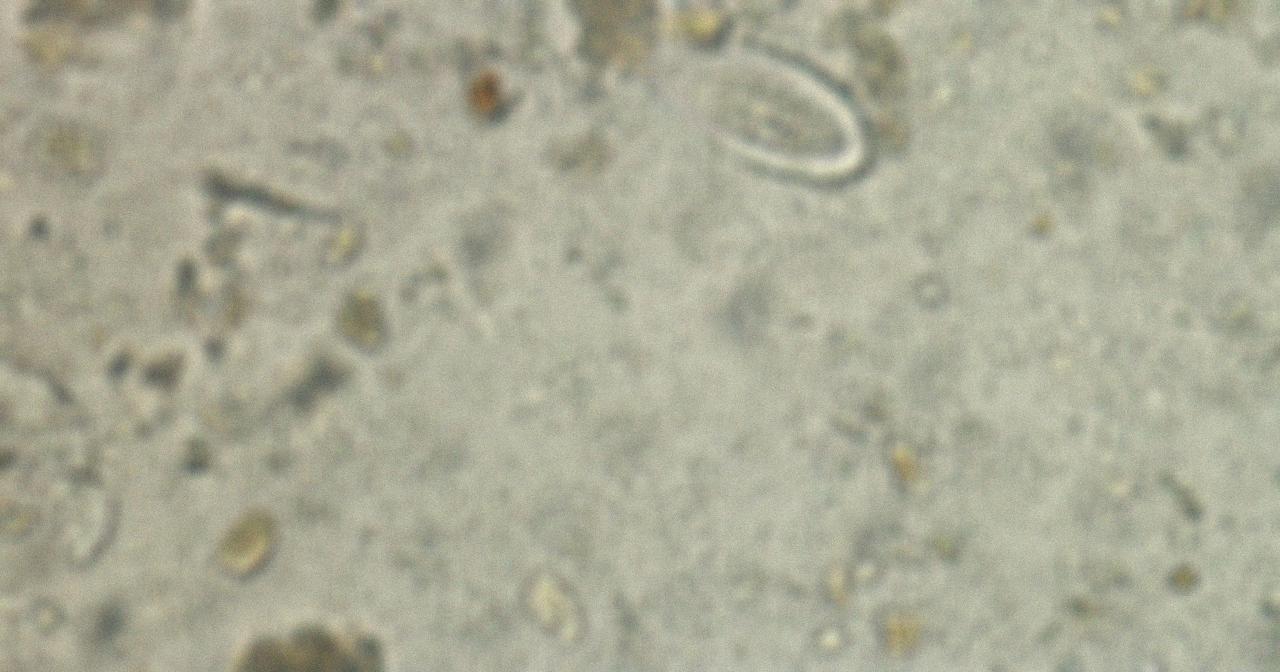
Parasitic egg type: Enterobius vermicularis